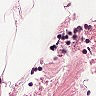
Metastatic tissue present: no